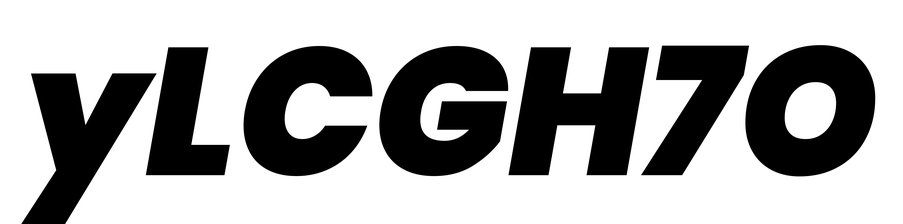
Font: Poppins-BlackItalic